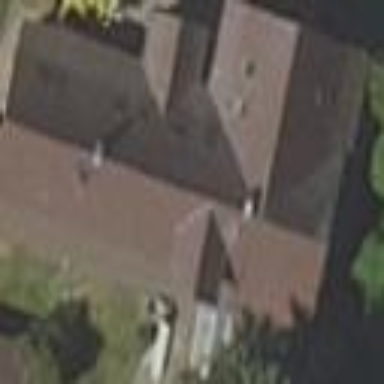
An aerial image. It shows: Gabled roof on residential building.